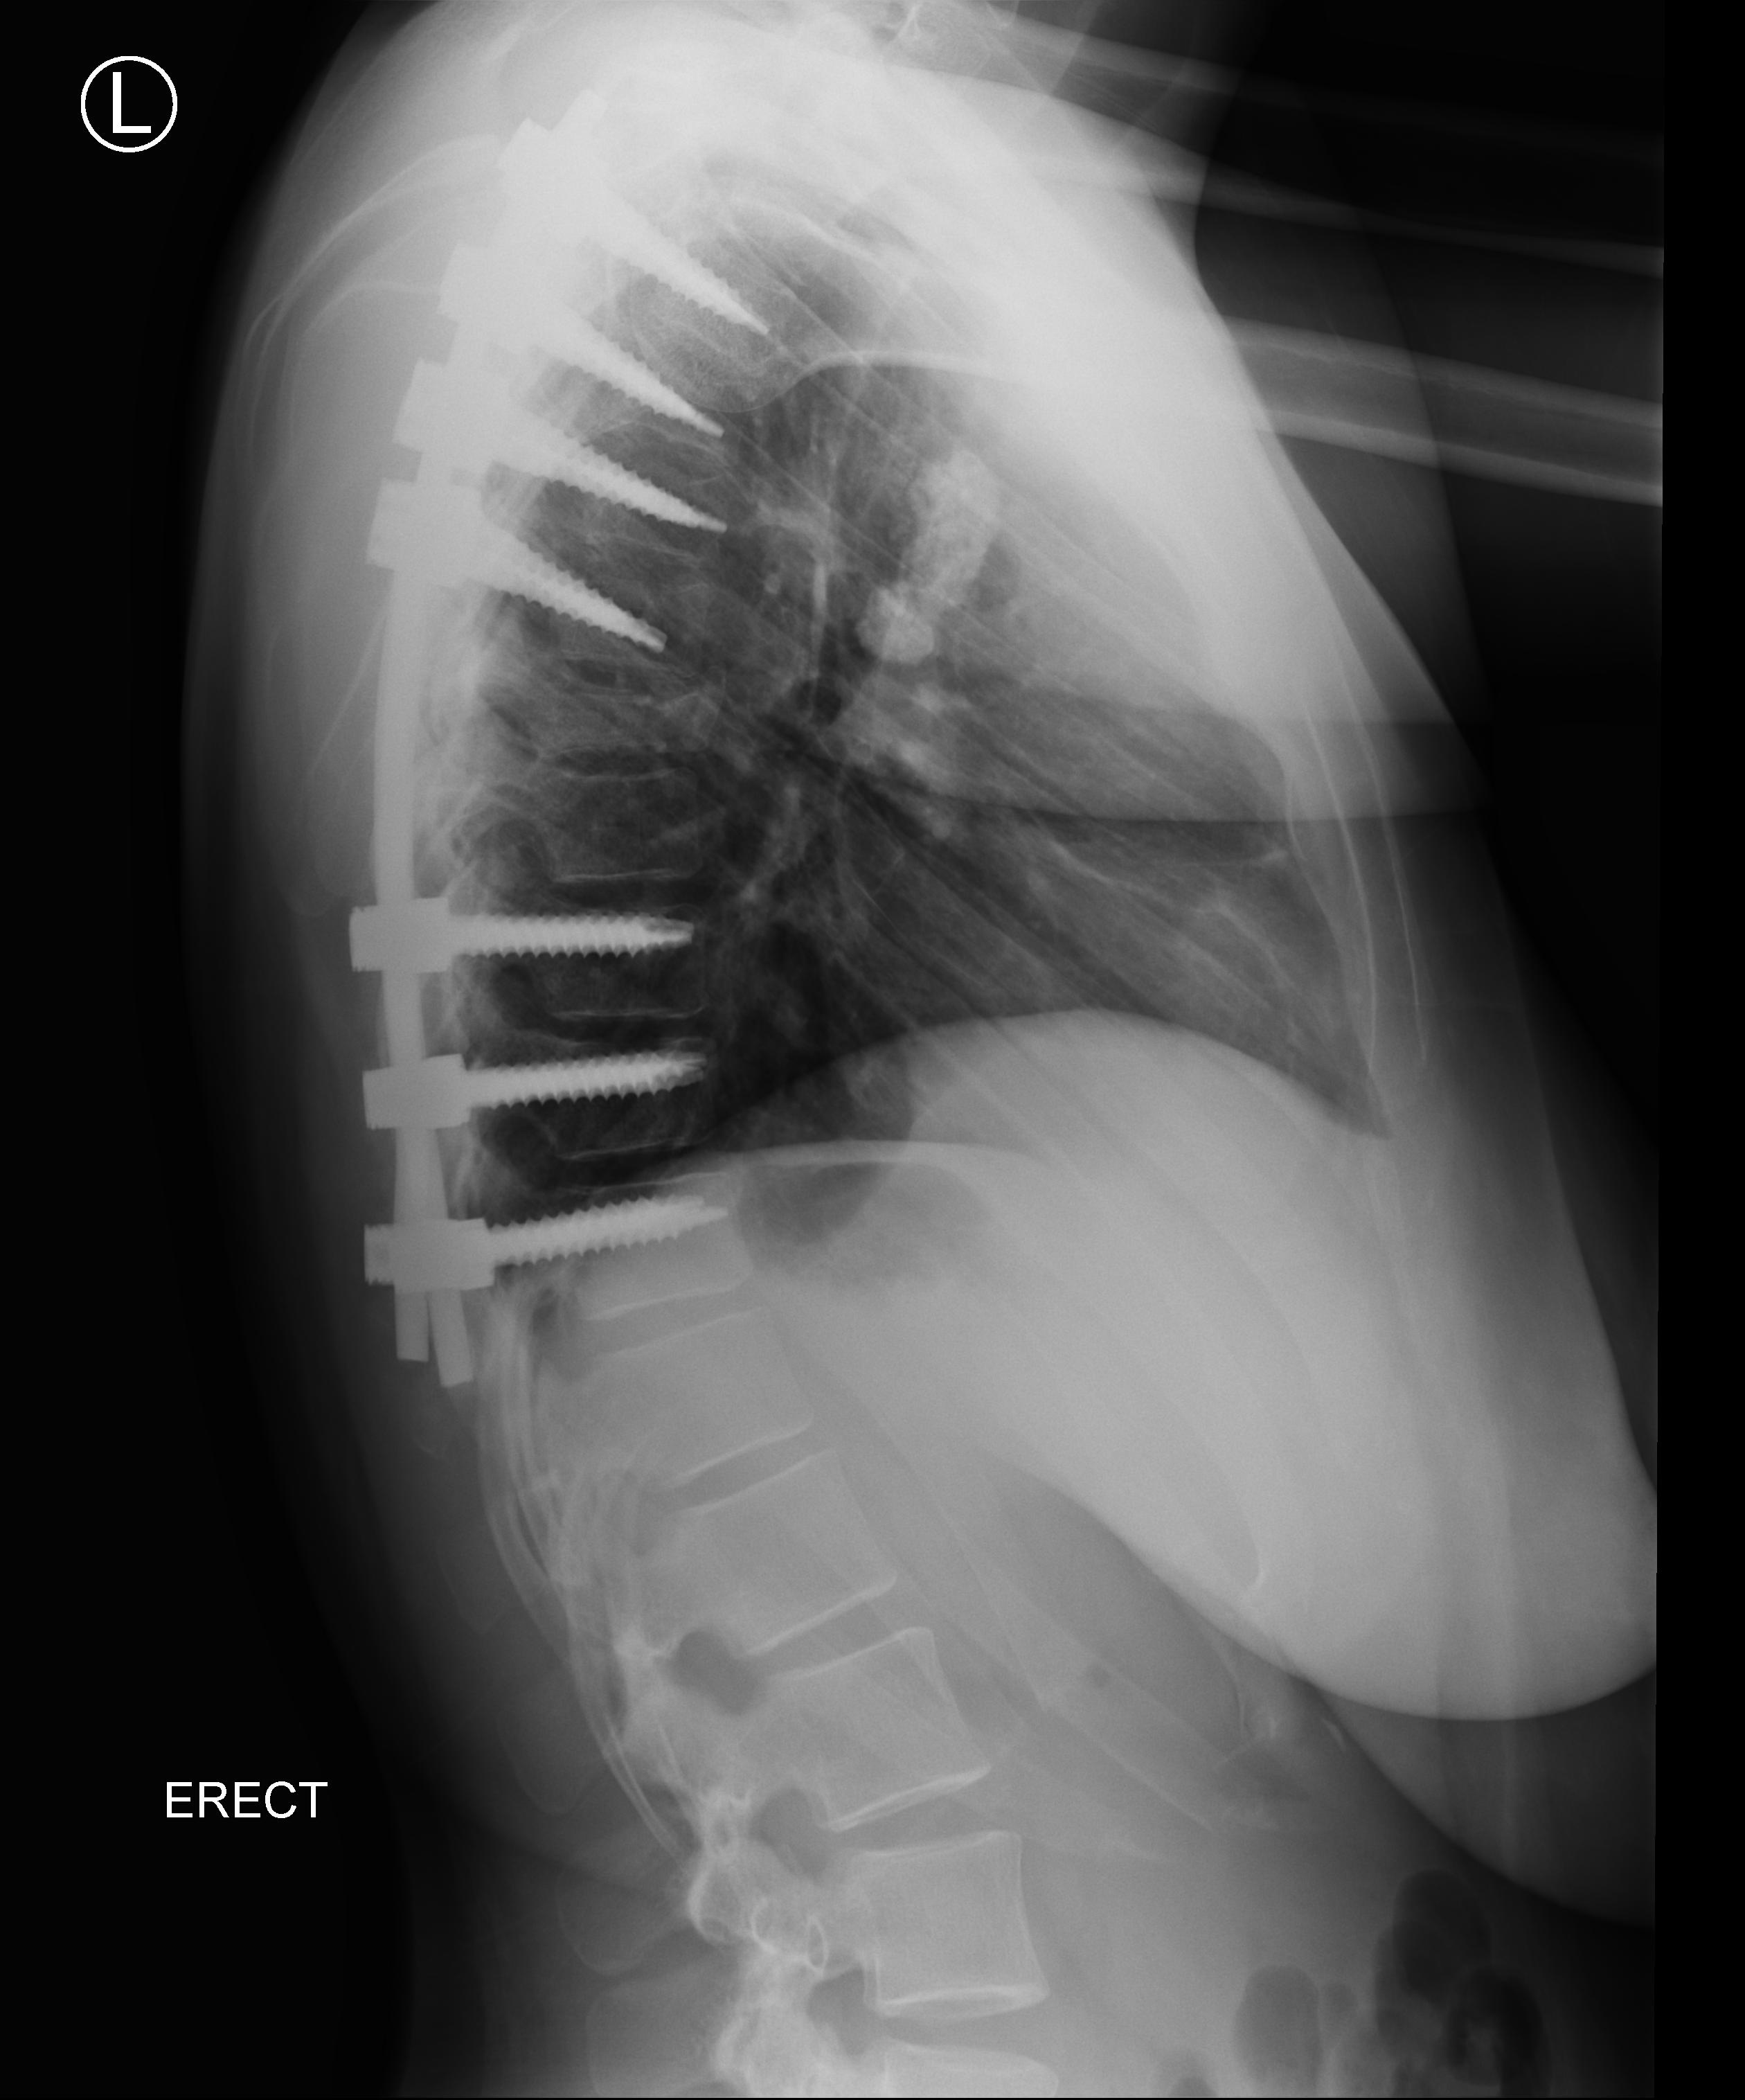
View: LATERAL
Implant manufacturer: orthofix firebird